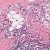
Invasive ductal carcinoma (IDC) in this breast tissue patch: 0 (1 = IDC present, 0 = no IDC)